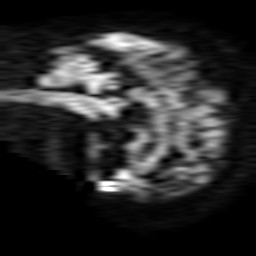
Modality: TRACE
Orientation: sagittal
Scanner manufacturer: philips
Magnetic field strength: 1.5 T
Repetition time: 5.004 s
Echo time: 0.07843 s